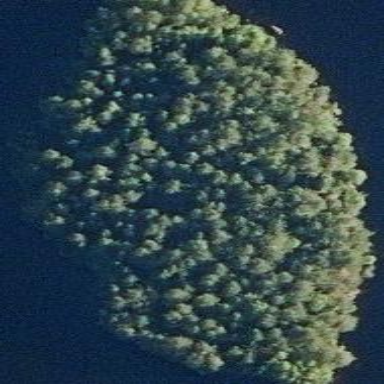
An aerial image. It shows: Image showing island.